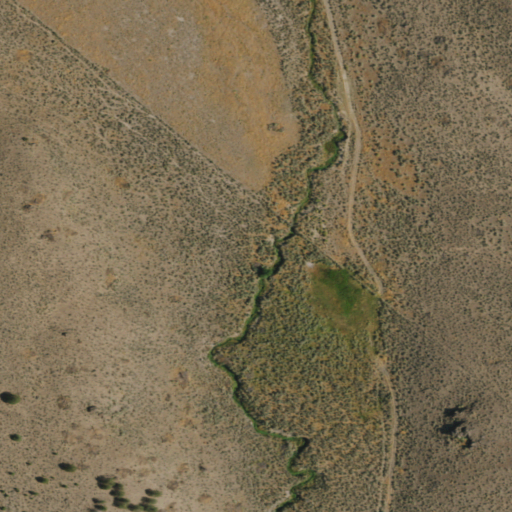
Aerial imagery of valley in Nevada named Little Coleman Canyon containing shrub and grassland